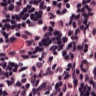
Metastatic tissue present: no